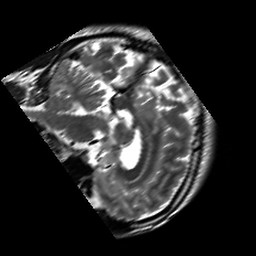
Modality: T2w
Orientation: sagittal
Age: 32
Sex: male
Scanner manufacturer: siemens
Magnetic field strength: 3 T
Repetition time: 7 s
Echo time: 0.09 s